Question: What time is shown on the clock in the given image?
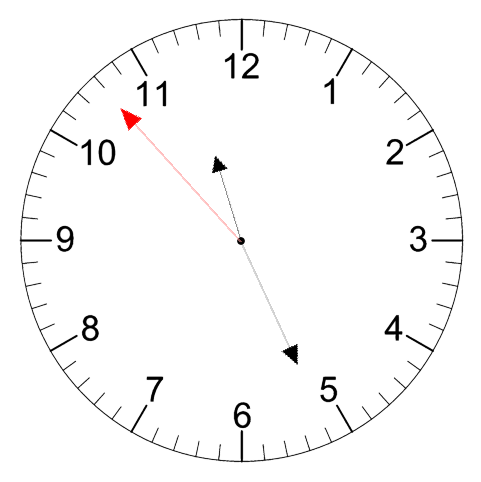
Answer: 11:25:53